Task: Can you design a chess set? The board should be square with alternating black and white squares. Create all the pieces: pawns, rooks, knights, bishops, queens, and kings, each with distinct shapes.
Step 41:
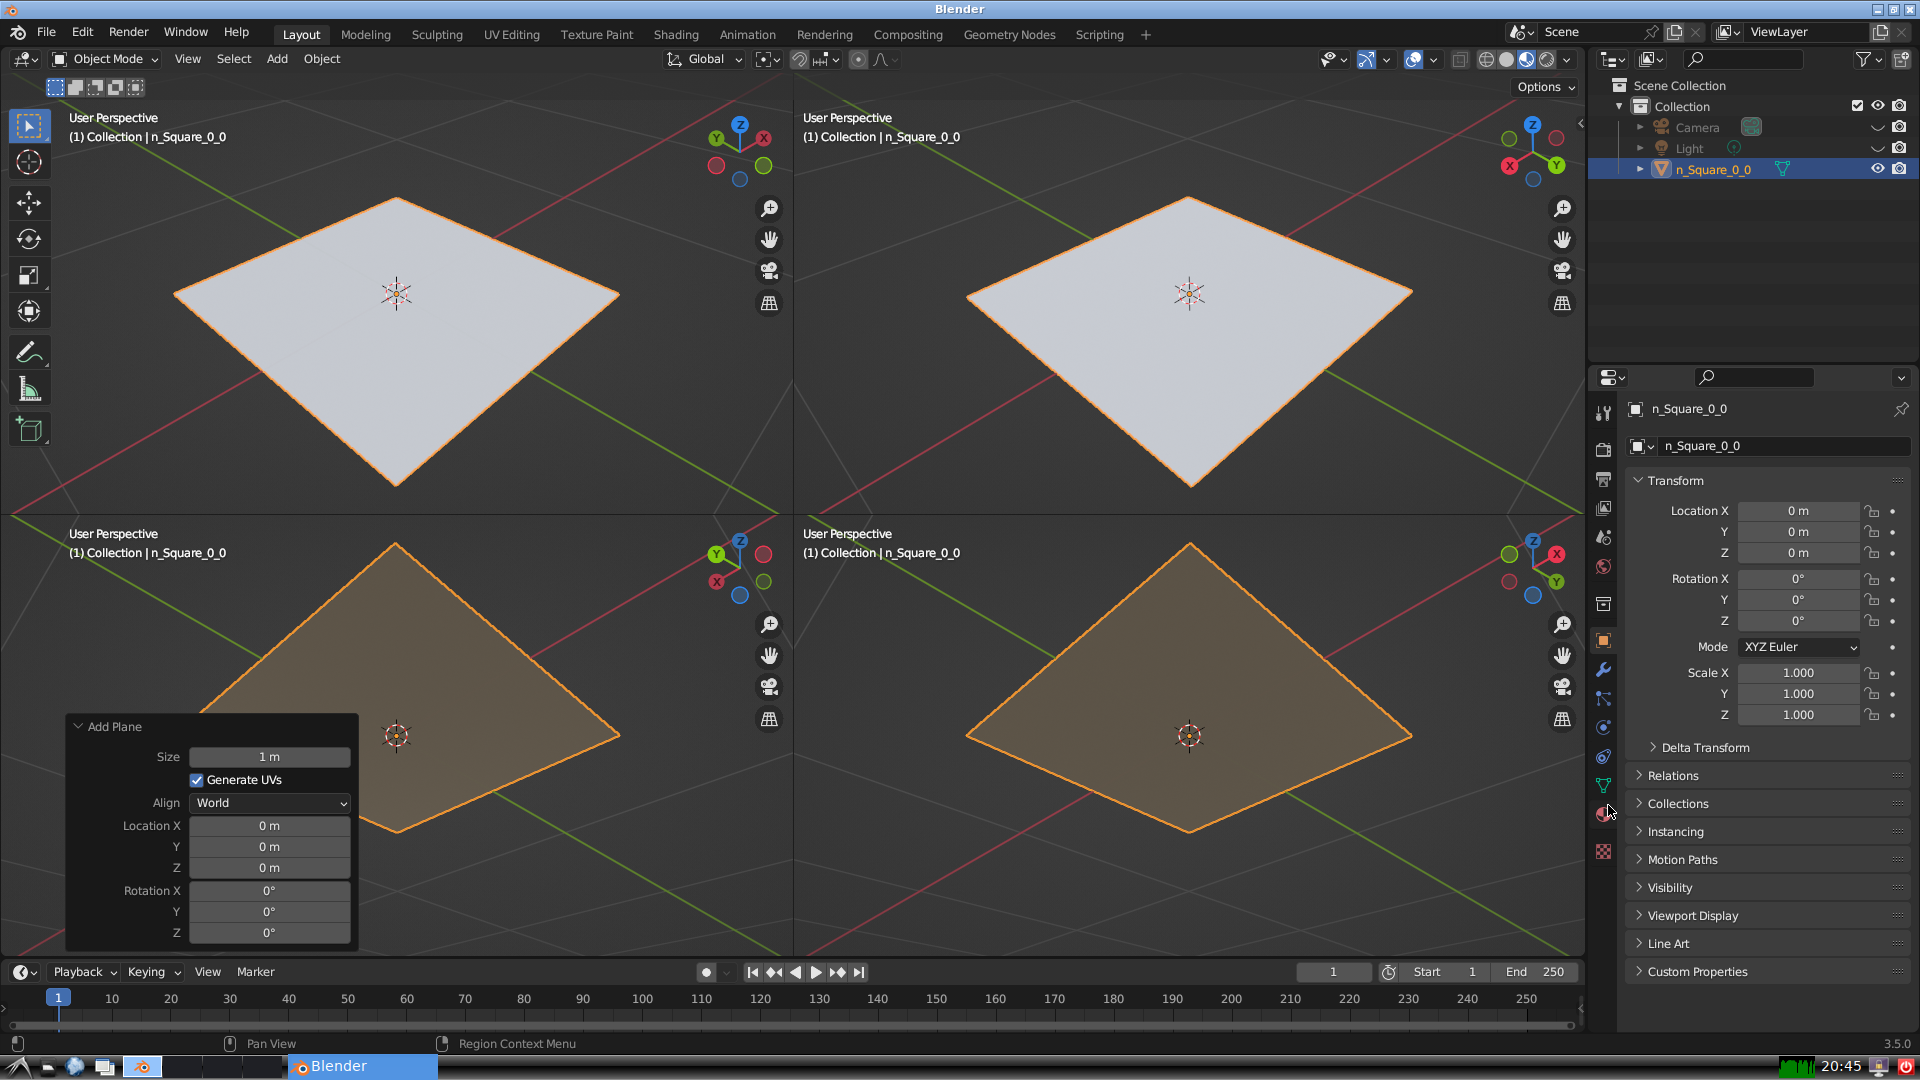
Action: click: no